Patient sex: F
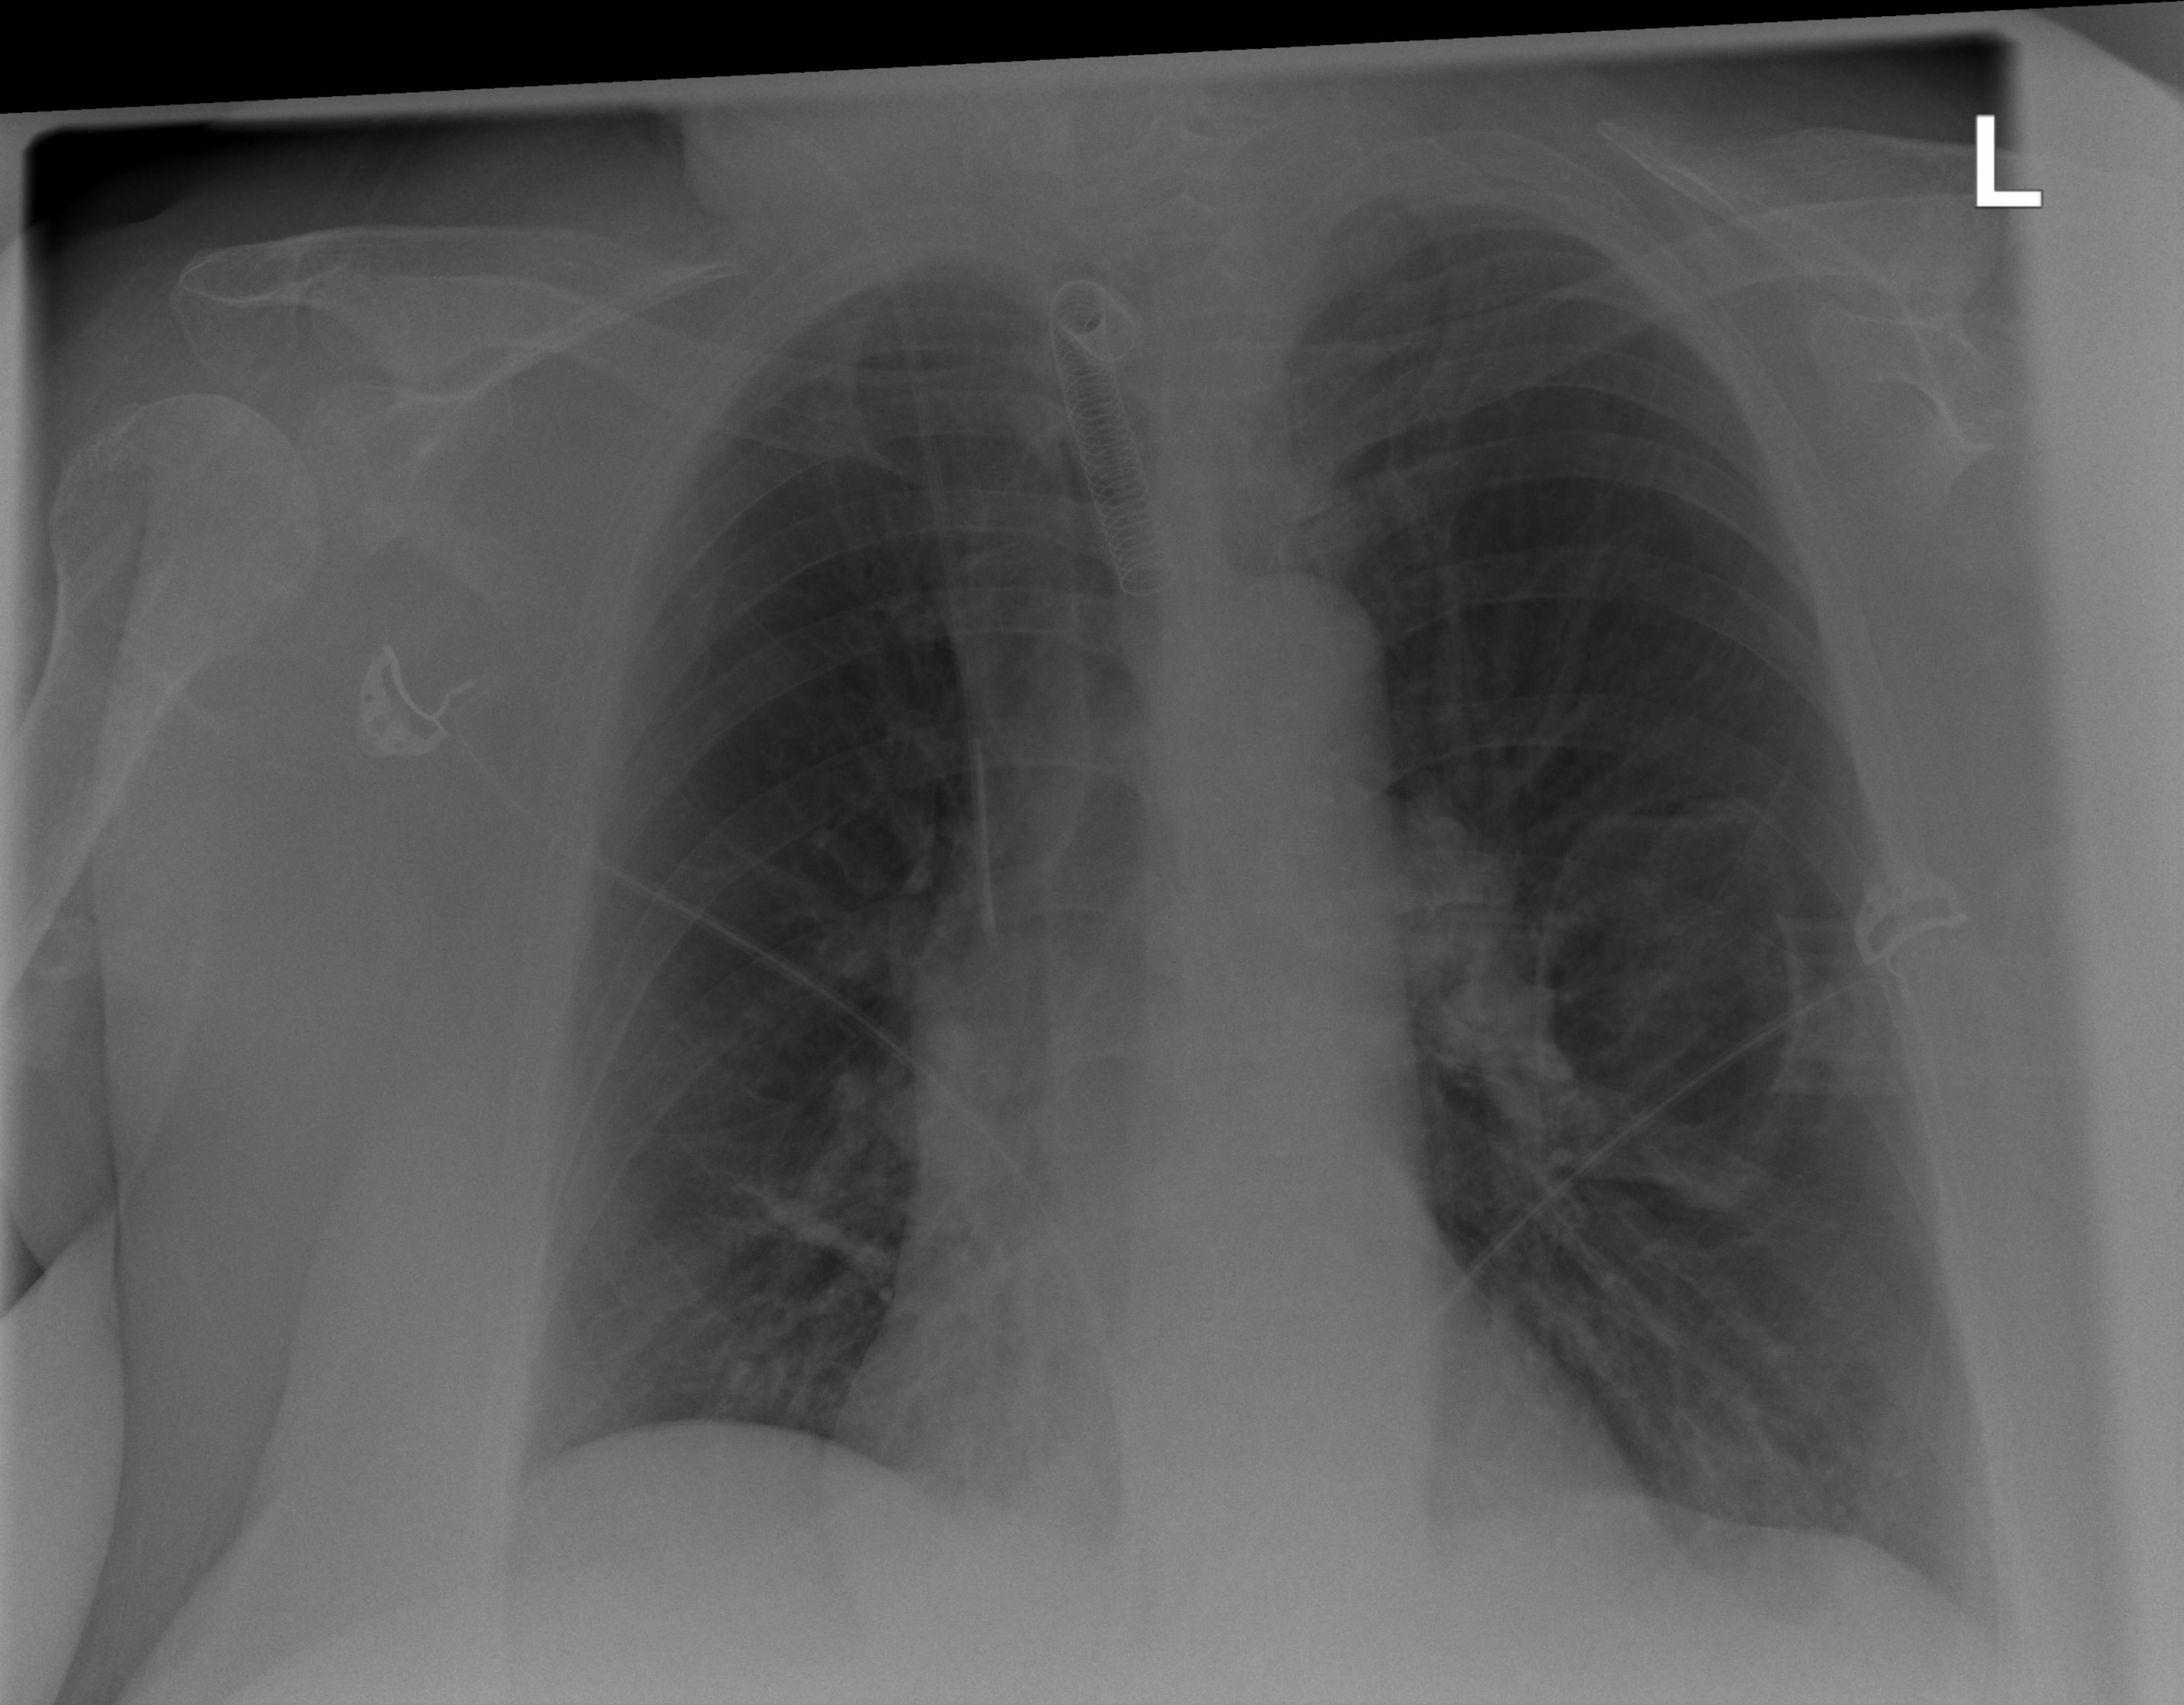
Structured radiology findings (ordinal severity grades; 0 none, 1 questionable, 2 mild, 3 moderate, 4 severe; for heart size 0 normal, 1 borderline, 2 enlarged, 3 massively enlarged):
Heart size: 1
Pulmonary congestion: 2
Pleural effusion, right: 0
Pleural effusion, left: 0
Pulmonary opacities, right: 0
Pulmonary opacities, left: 0
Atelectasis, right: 2
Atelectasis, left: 2